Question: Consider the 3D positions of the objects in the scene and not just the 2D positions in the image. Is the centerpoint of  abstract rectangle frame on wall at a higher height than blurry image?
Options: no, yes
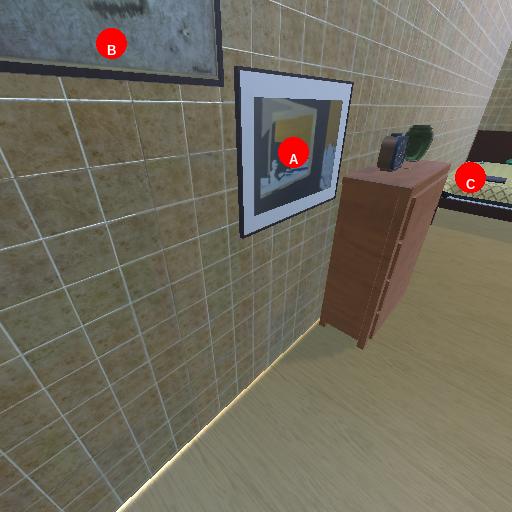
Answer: no